Question: As you all see in attachment, android imageview got distortion after being completely downloaded with using coding of following link <URL>.
here is my imageview tag and original image resolution is 850x315.
'''
<ImageView
android:paddingTop="10dip"
android:paddingBottom="5dip"
android:id="@+id/idThumb"
android:layout_width="match_parent"
android:layout_height="70dp"
android:contentDescription="@string/app_name"
android:scaleType="centerCrop"
android:src="@drawable/no_image" />
'''
Please check me why this ImageView cannot fetch original resolution of image from URL and got blur.!
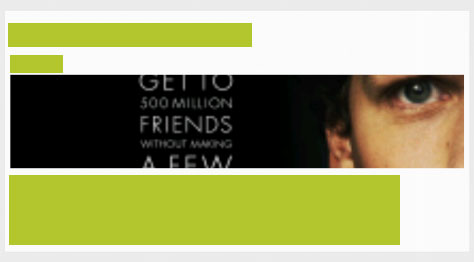
Answer: gotta use WebView instead of ImageView will fulfilled what I want.